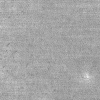
Atmospheric dust classification: not_dusty